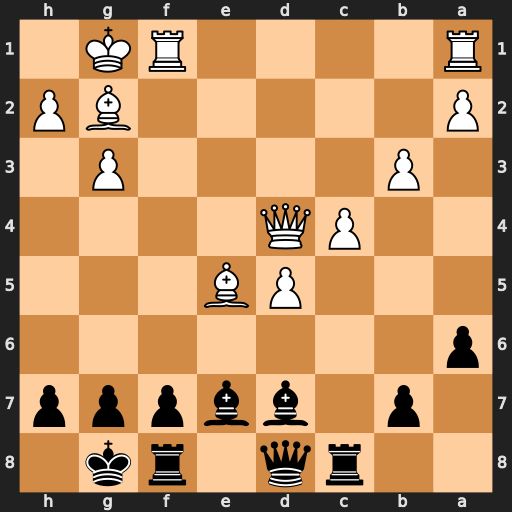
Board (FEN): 2rq1rk1/1p1bbppp/p7/3PB3/2PQ4/1P4P1/P5BP/R4RK1
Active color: b
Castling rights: -
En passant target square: -
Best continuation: Bc5 Qxc5 Rxc5